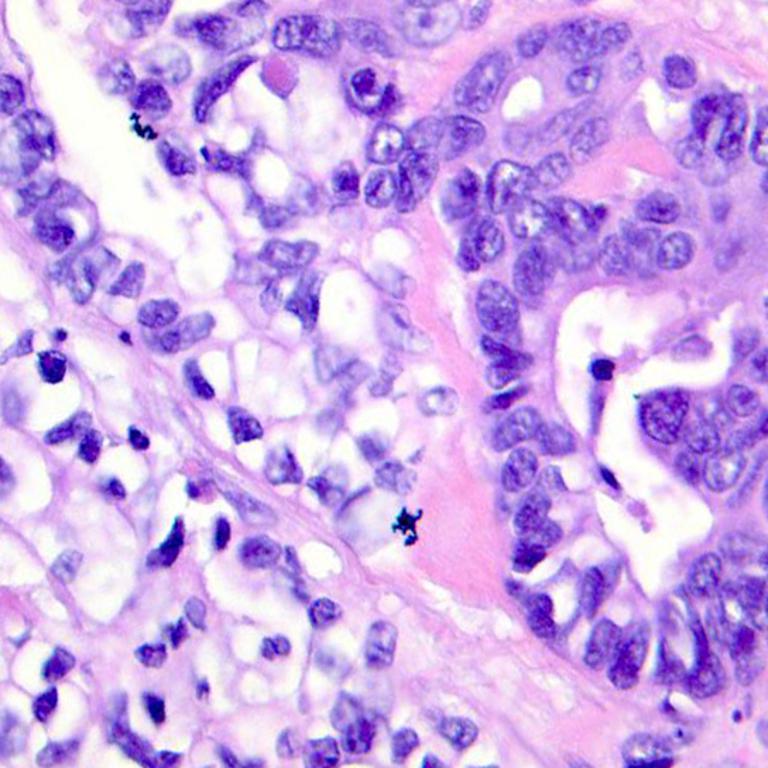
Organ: colon
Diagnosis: adenocarcinomas